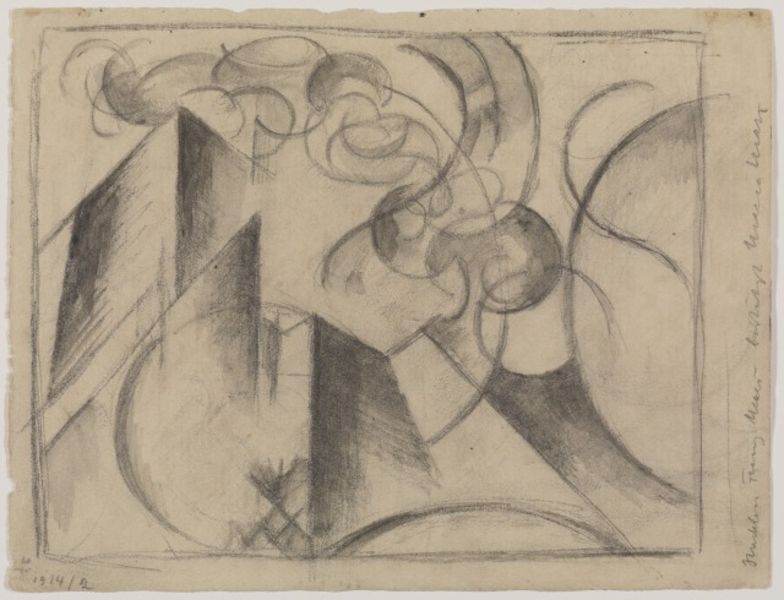
Titel: Abstrakte Zeichnung
Künstler: Franz Marc
Standort: Karlsruhe
Institution: Staatliche Kunsthalle Karlsruhe
Schlagwörter: schatten, weiß, wolken, dreieck, kubismus, kubistisch, bewegung, braun, geschwungen, grau, schwarz, skizze, zeichnung, rot, wolke, beige, rahmen, bild, signatur, wind, rauch, figur, kreis, rund, schrift, wellen, papier, umrisse, bogen, perspektive, studie, moderne, datierung, abstrakt, berge, fläche, flächen, modern, formen, grafik, schattierung, vergilbt, linien, signiert, rand, luft, datum, gerade, abstraktion, bögen, kurven, eckig, rechteck, expressionistisch, futuristisch, linie, kohle, form, schwarz weiss, schraffur, radierung, titel, widmung, text, buchstaben, strich, dynamik, hässlich, kreise, schraffiert, bleistift, kugel, entwurf, halbkreis, ecken, geometrisch, raute, rauten, schattiert, quader, verwischt, pyramide, kreisförmig, kanten, geometrie, geschwungene linien, handschrift, krei, kandinsky, kubisch, schwarz/weiß, zeichung, notiz, winkel, geometrische formen, skitte, rhythmus, kringel, gegenstandslos, franz marc, marc, blaue reiter, abstrackt, delaunay, prismen, grafit, schwünge, februar, schlangenlinien, cubus, kubsimus, 1914, 1924, cubistisch, kirven, wplke, föächen, splitterungen, eckig 1914, 1914/2, franz marc abstraktion